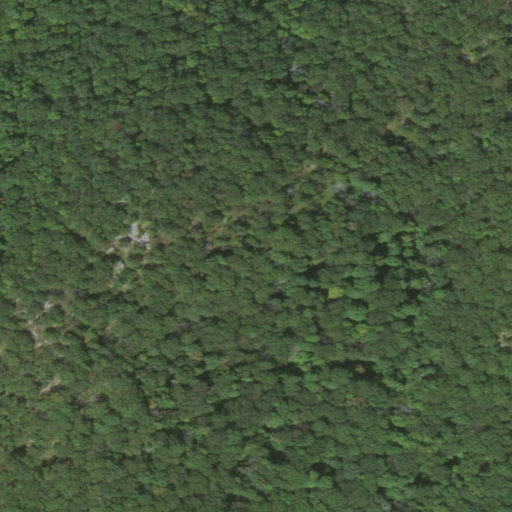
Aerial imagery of mountain in New York named Dunderberg Mountain containing only deciduous forest